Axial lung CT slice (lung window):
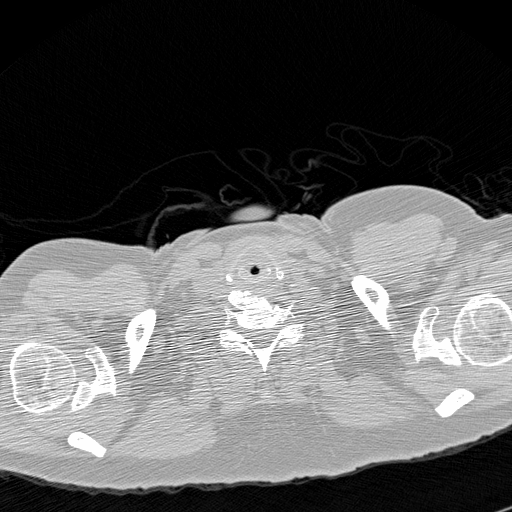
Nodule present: no